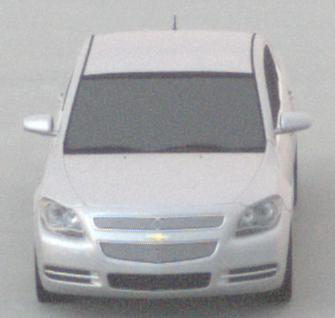
Make: Chevrolet
Model: Malibu 2.4
Detailed model: Malibu
Model produced from: 2012/07
Model produced until: 2014/08
Doors: 4
Color: white
Road condition: dry road
Daytime: night
Contrast: low contrast